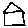
Label: house